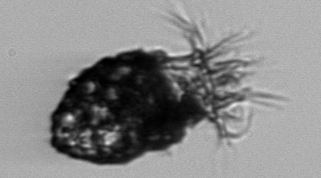
Label: Stenosemella_pacifica